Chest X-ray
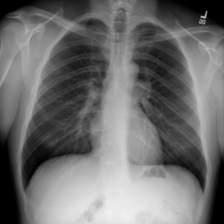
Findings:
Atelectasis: negative
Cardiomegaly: negative
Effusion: negative
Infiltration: negative
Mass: negative
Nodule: negative
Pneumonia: negative
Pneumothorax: negative
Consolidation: negative
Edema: negative
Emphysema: negative
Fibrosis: negative
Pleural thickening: negative
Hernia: negative